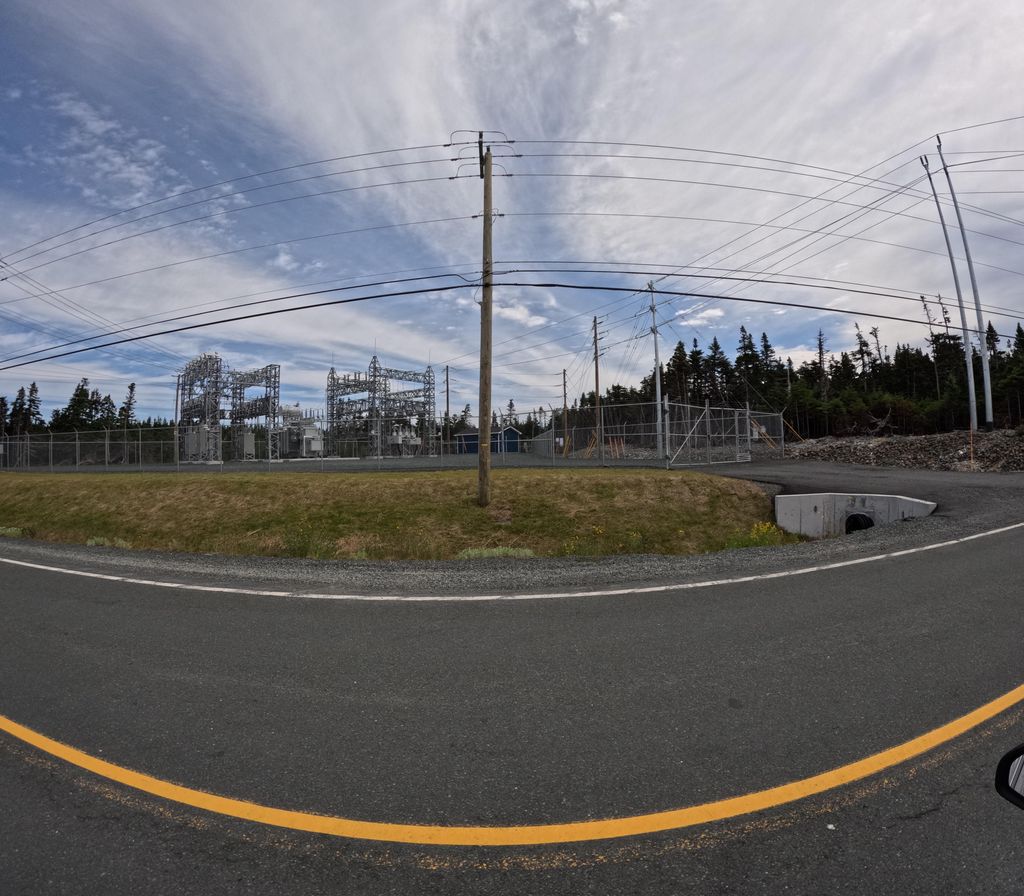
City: st_johns